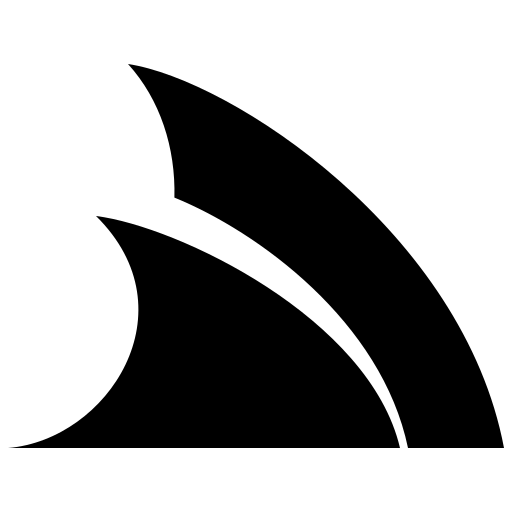
Tags: icon, FontAwesome, fa-icon, brand, servicestack